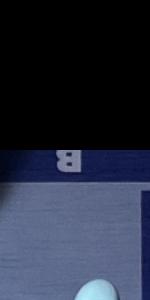
Label: Empty